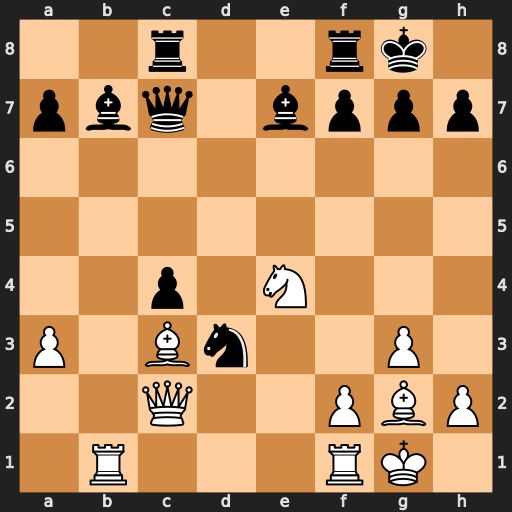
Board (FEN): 2r2rk1/pbq1bppp/8/8/2p1N3/P1Bn2P1/2Q2PBP/1R3RK1
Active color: w
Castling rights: -
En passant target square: -
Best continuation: Rxb7 Qxb7 Nf6+ Bxf6 Bxb7